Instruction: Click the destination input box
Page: home
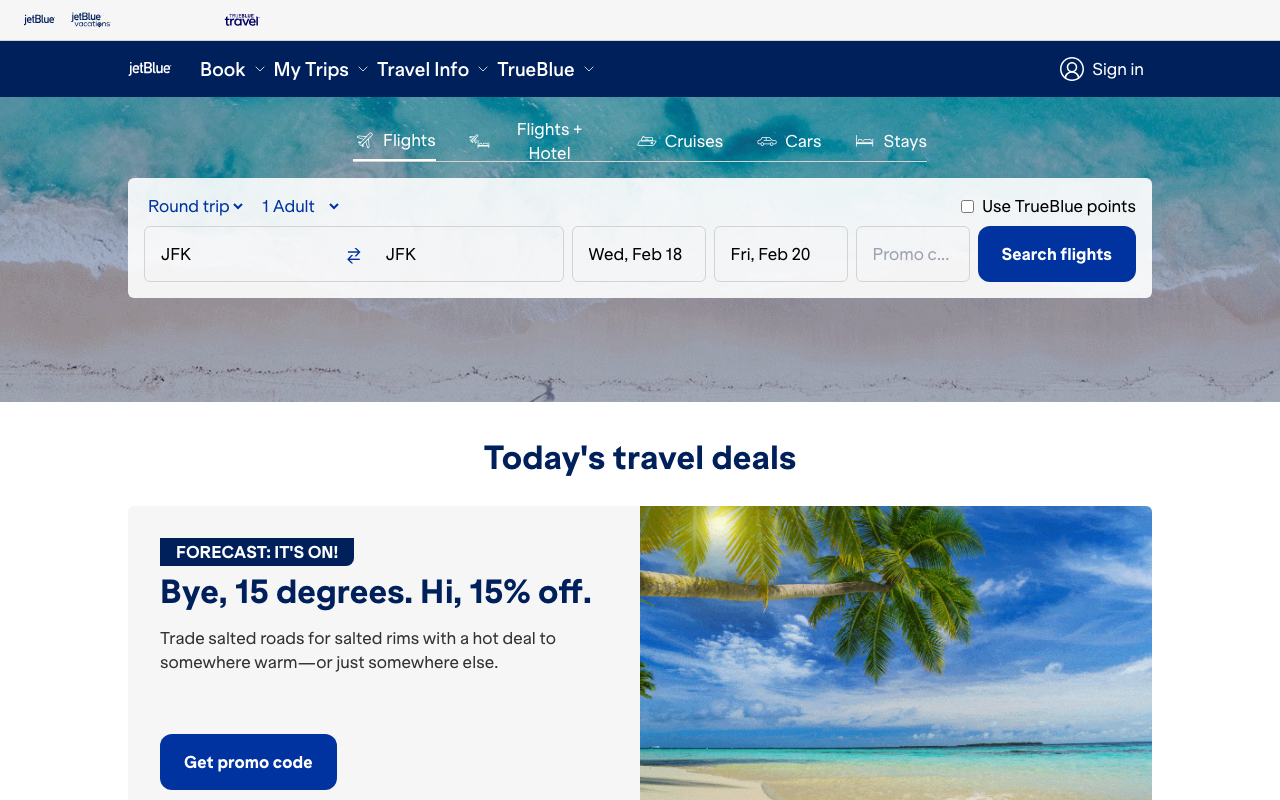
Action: click